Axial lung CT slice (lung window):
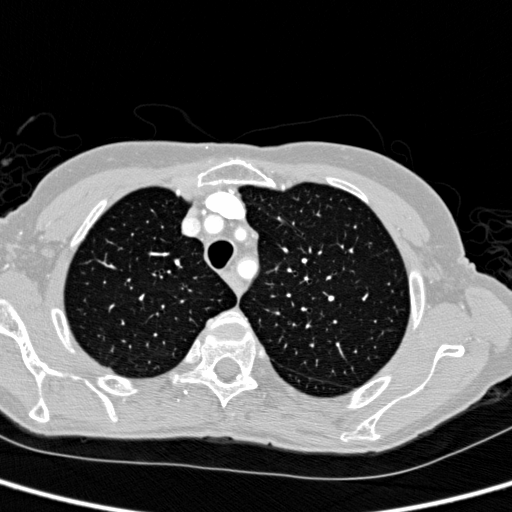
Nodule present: no